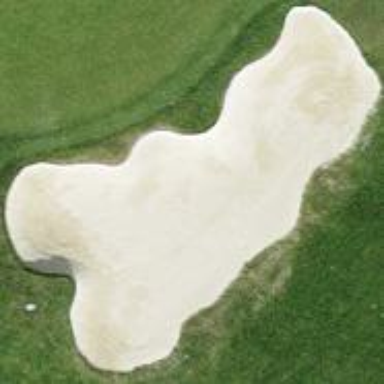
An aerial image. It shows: Golf bunker filled with natural sand.